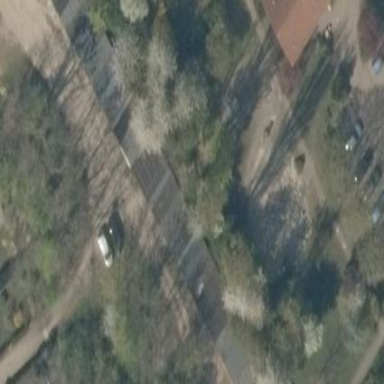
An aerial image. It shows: Group of garages.